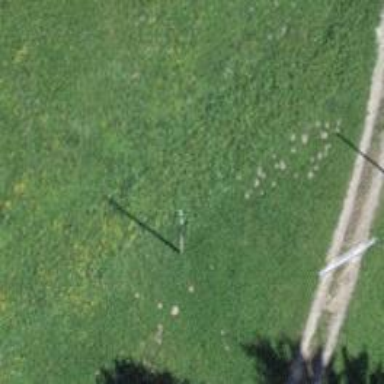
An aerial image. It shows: Utility pole as the man-made structure.